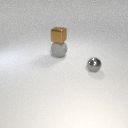
large gray rubber sphere below small brown metal cube